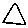
Label: triangle